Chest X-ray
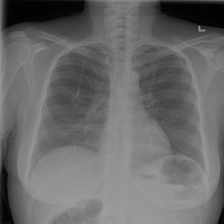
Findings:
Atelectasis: negative
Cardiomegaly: negative
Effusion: negative
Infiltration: negative
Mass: negative
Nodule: negative
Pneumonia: negative
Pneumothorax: negative
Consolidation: negative
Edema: negative
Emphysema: negative
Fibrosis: negative
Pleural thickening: negative
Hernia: negative